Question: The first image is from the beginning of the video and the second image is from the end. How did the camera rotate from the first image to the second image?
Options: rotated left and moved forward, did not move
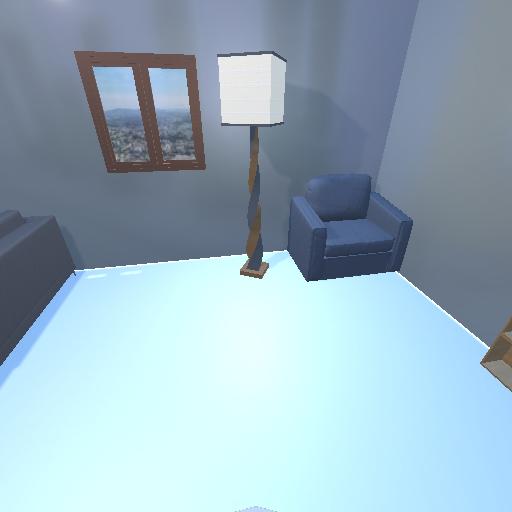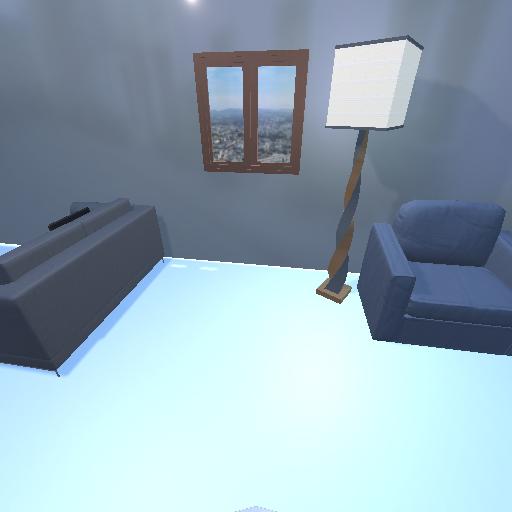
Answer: rotated left and moved forward